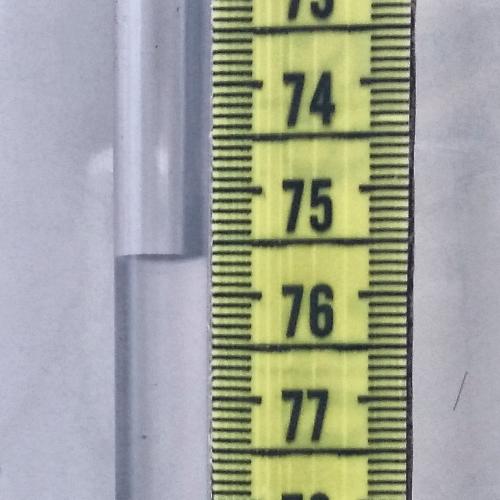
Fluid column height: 75.6 cm